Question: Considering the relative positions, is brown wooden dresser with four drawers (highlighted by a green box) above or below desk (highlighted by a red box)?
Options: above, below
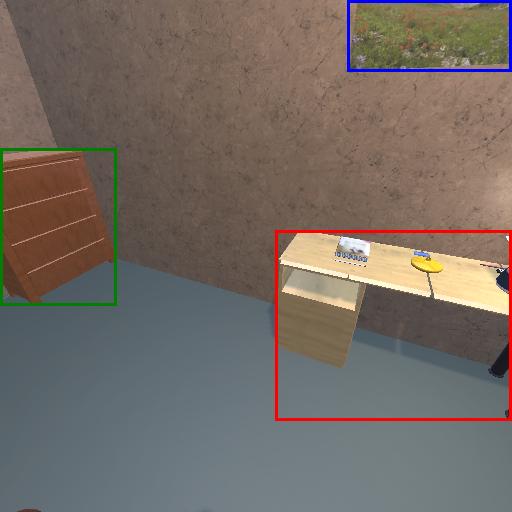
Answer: above